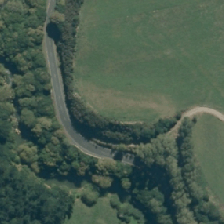
Land cover: broadleaved_indigenous_hardwood